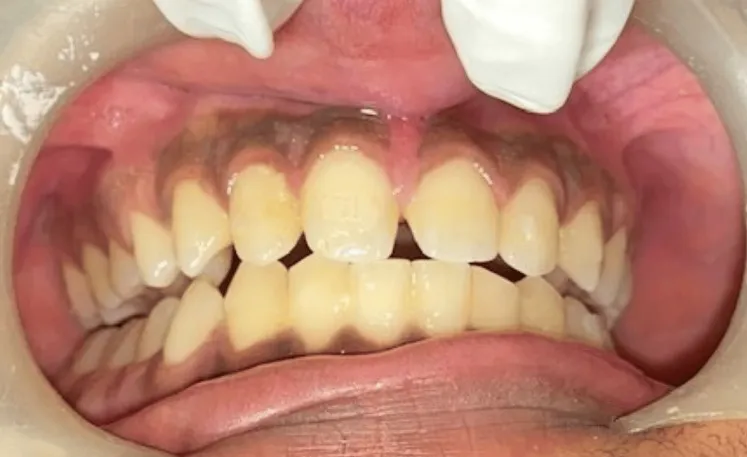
Hyperpigmented gingiva in the maxillary arch.
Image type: medical_photograph (other_medical_photograph)